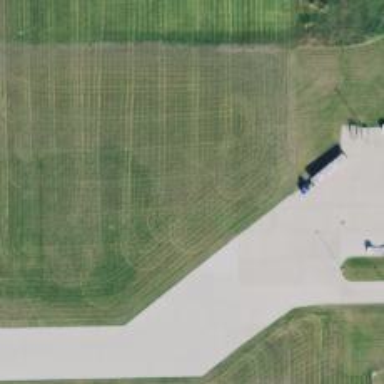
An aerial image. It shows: Image of taxiway at airport.